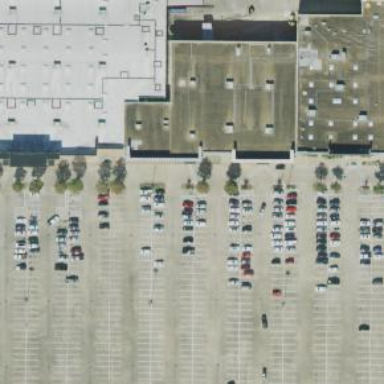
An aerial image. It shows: Parking space.